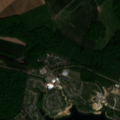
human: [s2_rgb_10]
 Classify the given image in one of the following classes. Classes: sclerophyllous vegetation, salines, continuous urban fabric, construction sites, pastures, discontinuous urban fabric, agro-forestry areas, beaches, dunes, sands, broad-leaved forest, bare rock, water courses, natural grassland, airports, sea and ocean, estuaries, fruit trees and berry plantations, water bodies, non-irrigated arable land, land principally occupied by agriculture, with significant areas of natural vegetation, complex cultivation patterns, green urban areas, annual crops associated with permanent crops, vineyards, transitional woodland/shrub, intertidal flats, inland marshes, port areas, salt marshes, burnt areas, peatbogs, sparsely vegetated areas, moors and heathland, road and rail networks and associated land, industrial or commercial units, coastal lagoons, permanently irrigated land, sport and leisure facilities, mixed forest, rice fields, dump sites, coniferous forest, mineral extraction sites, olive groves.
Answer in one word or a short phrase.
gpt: sport and leisure facilities, non-irrigated arable land, pastures, complex cultivation patterns, broad-leaved forest, water bodies